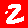
Digit: 2